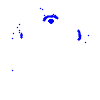
Particle: electron